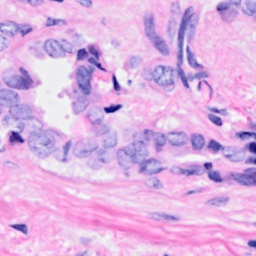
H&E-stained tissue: Breast